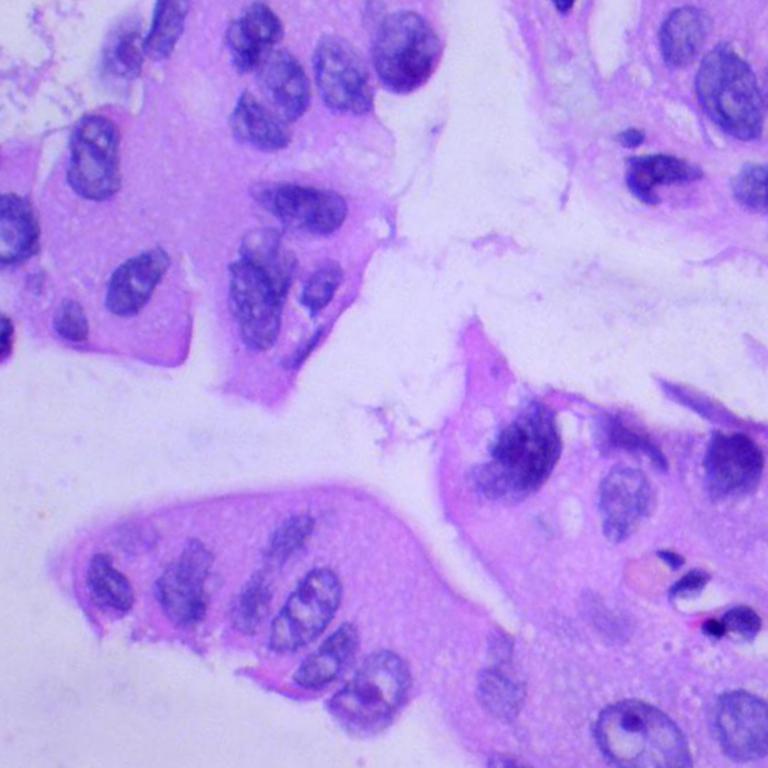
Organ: lung
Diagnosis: adenocarcinomas